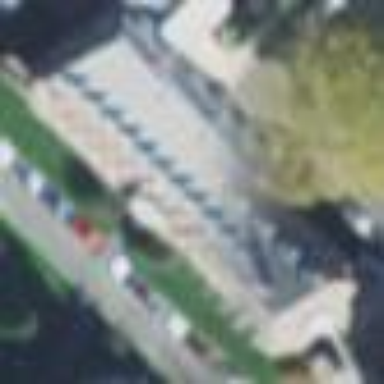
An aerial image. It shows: Dormitory building.